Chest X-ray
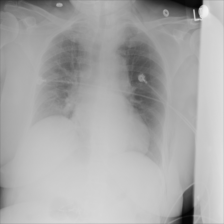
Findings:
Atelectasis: negative
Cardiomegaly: negative
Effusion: negative
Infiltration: negative
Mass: negative
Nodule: negative
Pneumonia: negative
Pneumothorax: negative
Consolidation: negative
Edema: negative
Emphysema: positive
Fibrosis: negative
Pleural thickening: negative
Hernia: negative